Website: home-depot
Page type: account-selection
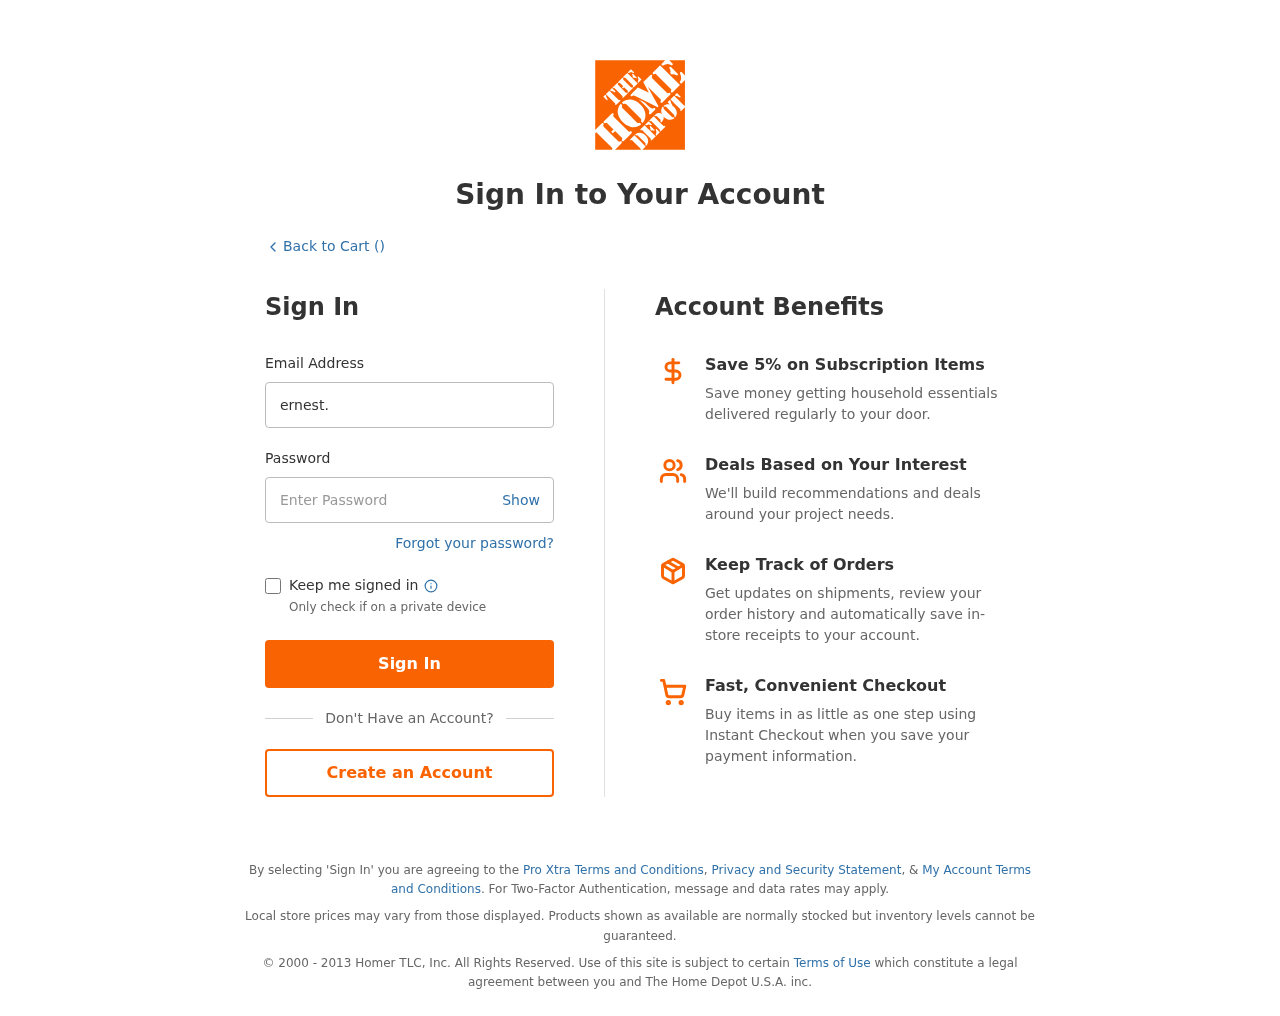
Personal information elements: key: PII_LOGIN_USERNAME
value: ernest.franco